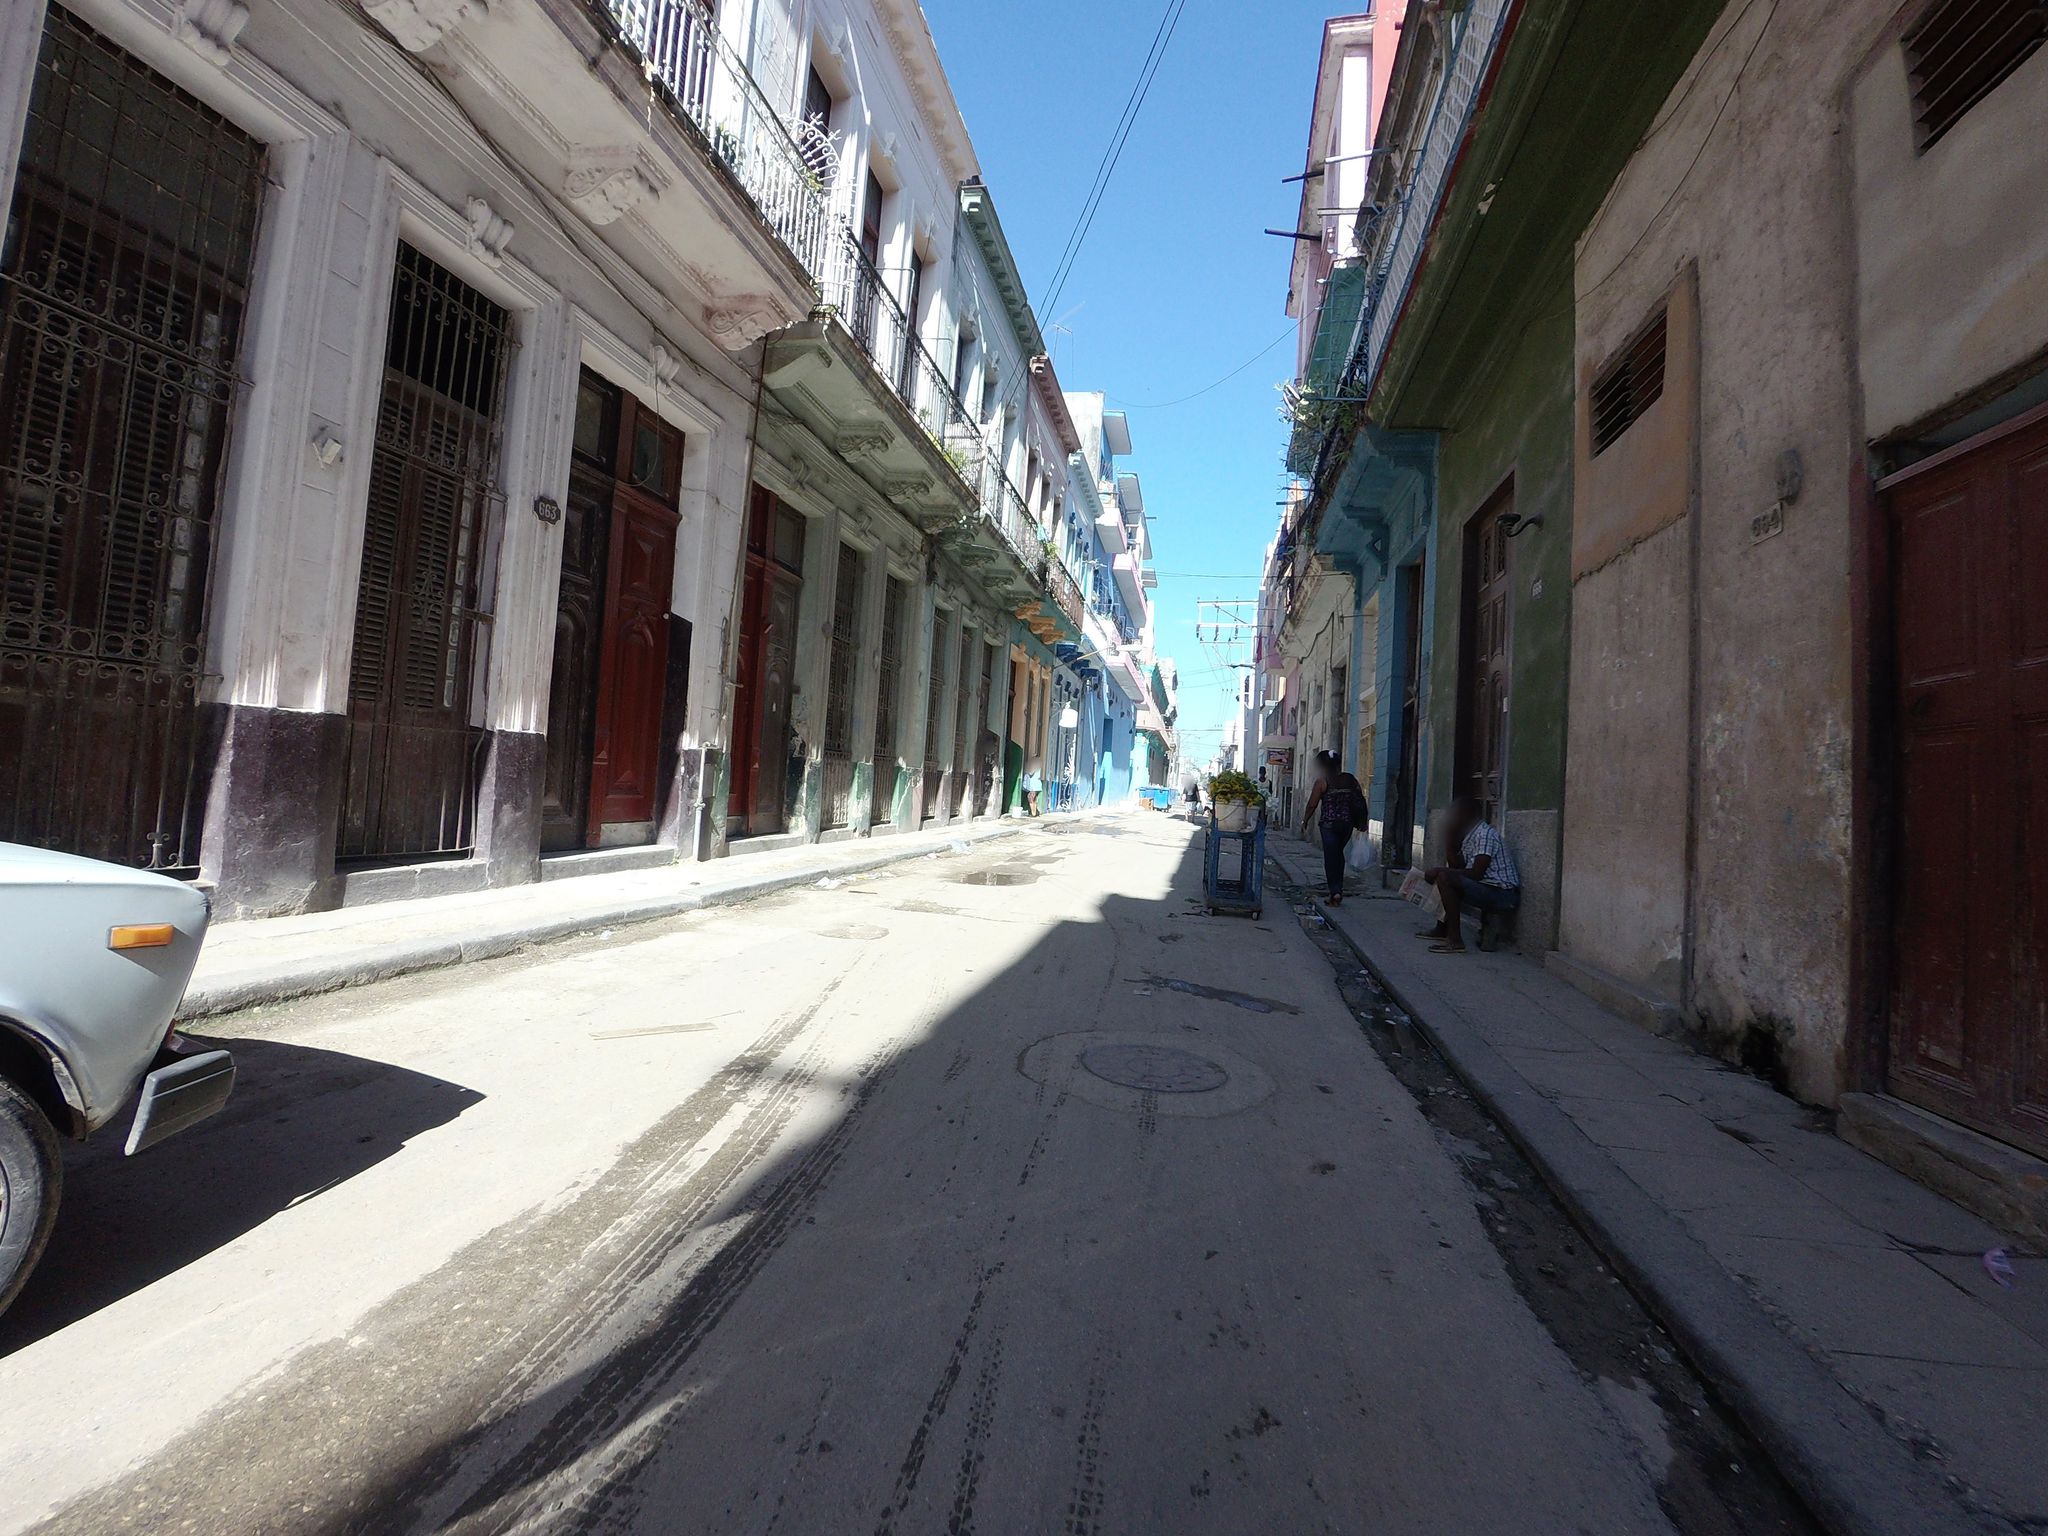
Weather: clear
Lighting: day
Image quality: good
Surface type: walking surface
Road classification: residential
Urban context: urban centre
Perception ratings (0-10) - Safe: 1.07, Lively: 6.91, Beautiful: 1.4, Boring: 4.84, Depressing: 6.2, Wealthy: 0.43